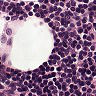
Metastatic tissue present: no